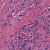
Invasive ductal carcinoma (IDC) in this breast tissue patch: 1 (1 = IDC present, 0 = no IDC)